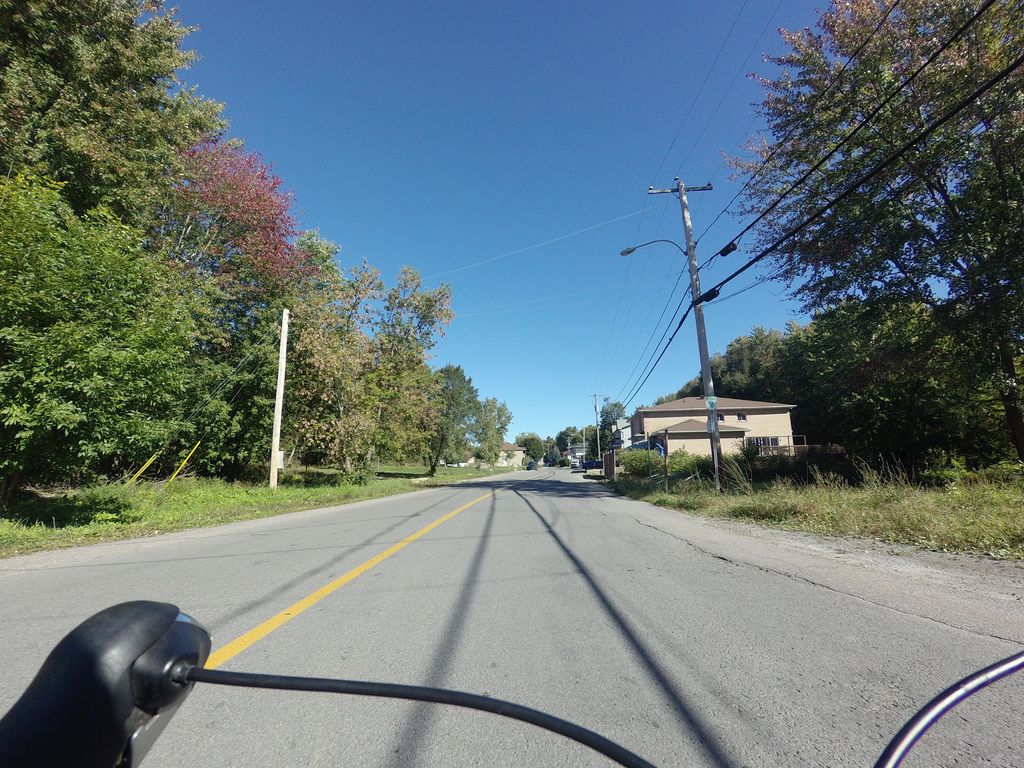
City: ottawa-gatineau